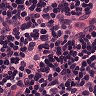
Metastatic tissue present: no